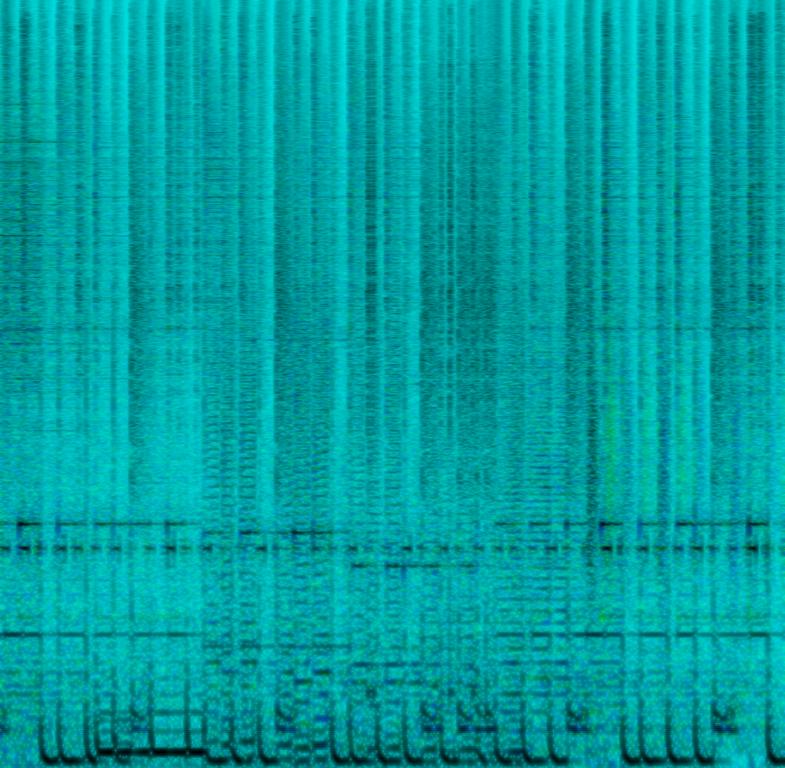
This is an electronic dance music piece. It opens with loud fuzzy synth bass and electronic drums and continues with a repeating melody from a bright keyboard. It has an upbeat, loud and energetic aura that would be ideal in a nightclub setting. It could also be used in a DJ setlist.